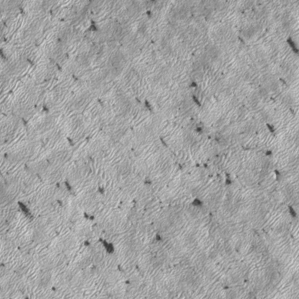
Label: frost